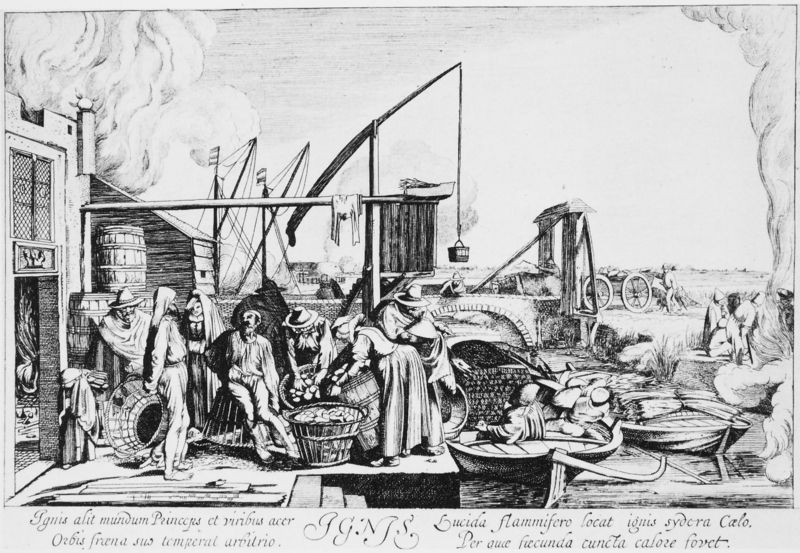
Titel: Die vier Elemente
Künstler: Jan van de Velde
Schlagwörter: feuer, mann, meer, wasser, weiß, wolken, frauen, landschaft, menschen, wäsche, frau, männer, schwarz, szene, zeichnung, gebäude, haus, brücke, rauch, kind, bauern, boot, boote, brunnen, karren, räder, schrift, segel, fischer, körbe, grafik, arbeiter, hafen, industrie, rad, wagen, treppen, korb, waschen, kran, druck, schwarzweiß, text, fass, mittelalter, fässer, krahn, mensvhen, hsfen